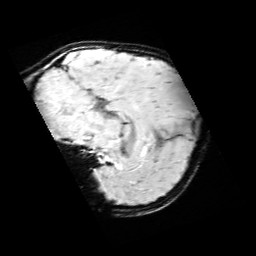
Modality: SWI
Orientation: sagittal
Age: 11
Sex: female
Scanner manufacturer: siemens
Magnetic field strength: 3 T
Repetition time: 0.027 s
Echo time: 0.02 s